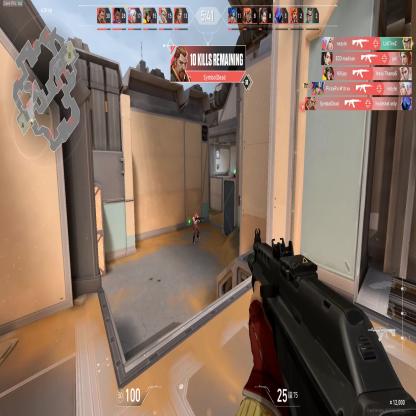
Label: enemy